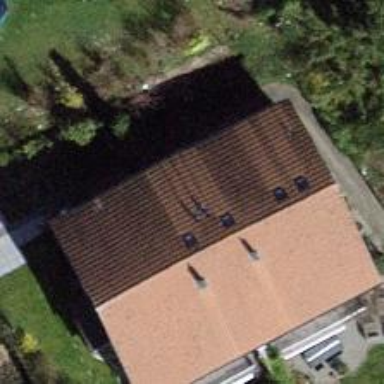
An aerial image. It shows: Building with tiled roof.